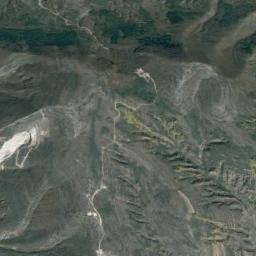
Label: mountain